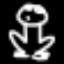
Label: frog